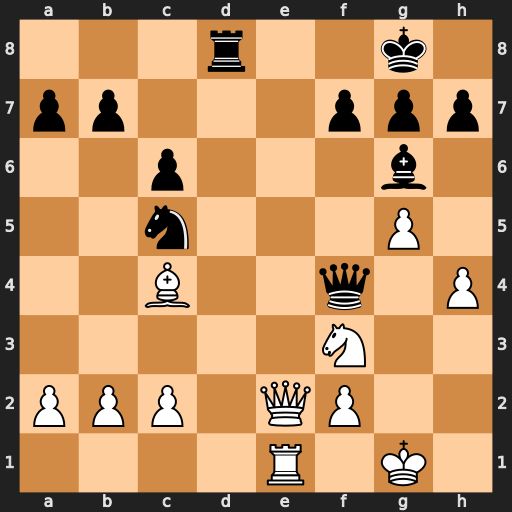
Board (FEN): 3r2k1/pp3ppp/2p3b1/2n3P1/2B2q1P/5N2/PPP1QP2/4R1K1
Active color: w
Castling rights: -
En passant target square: -
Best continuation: Qe8+ Rxe8 Rxe8#